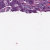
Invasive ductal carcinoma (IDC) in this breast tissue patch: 1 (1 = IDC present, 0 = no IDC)